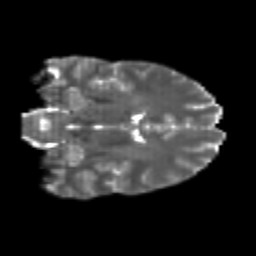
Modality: T2w
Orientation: coronal
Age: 23
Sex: male
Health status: healthy
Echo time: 0.074 s